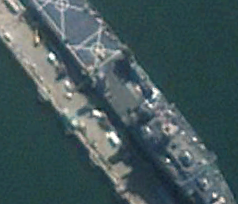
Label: combat